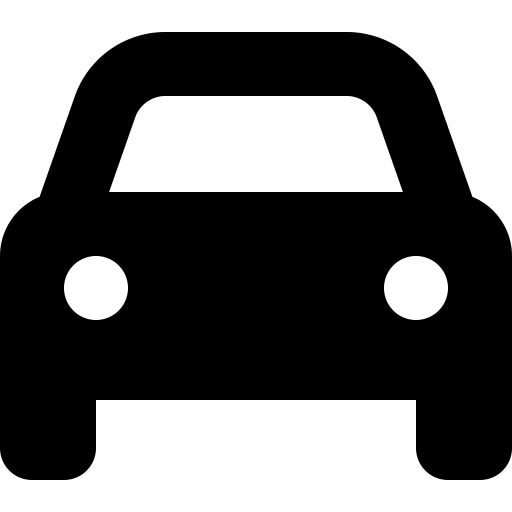
Tags: icon, FontAwesome, fa-icon, solid, car